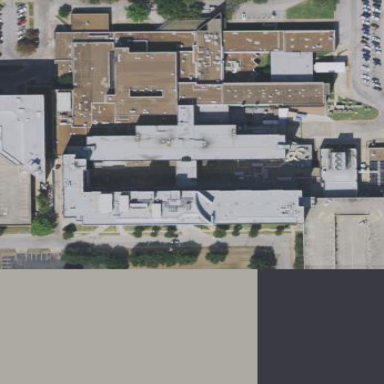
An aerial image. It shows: Hospital providing healthcare services.